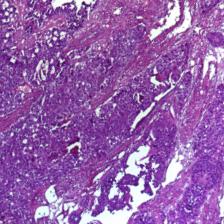
Diagnosis: OSCC